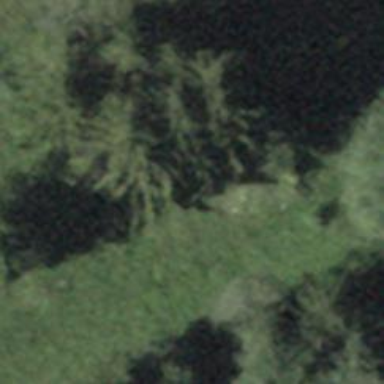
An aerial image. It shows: Evergreen needle-leaved tree.